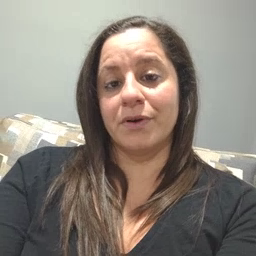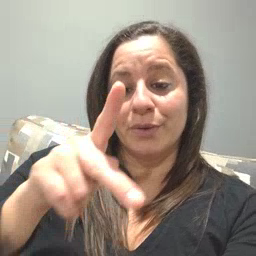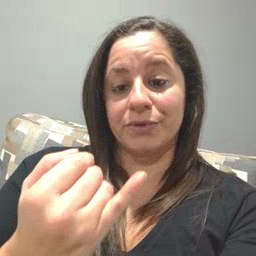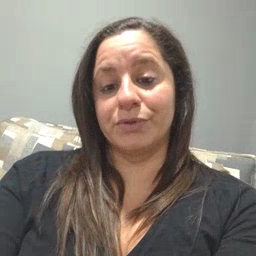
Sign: pajamas